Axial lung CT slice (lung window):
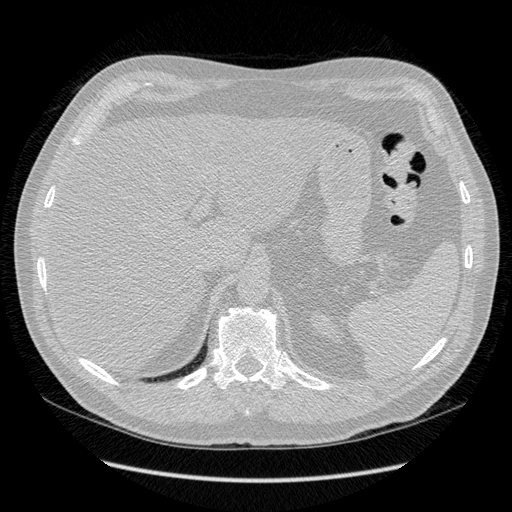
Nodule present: no